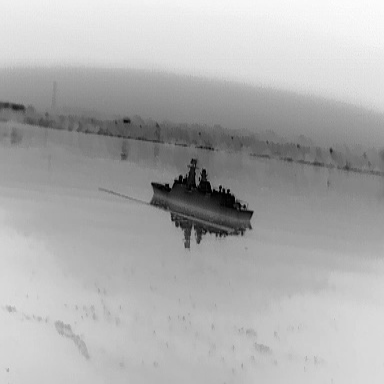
There is a warship in the infrared image.